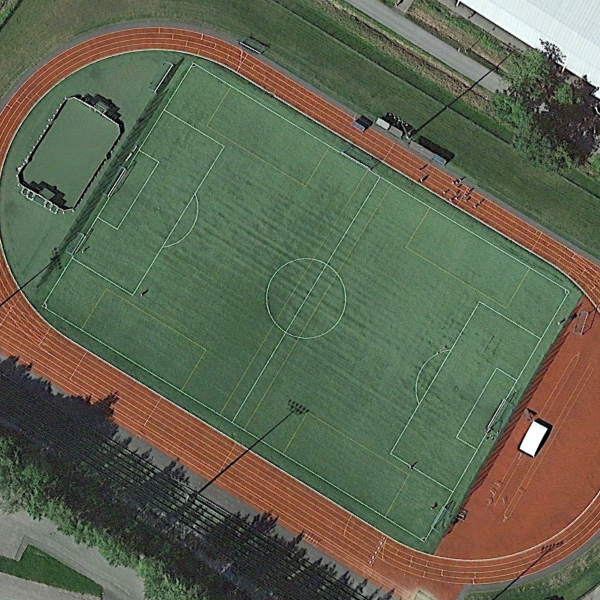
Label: Playground